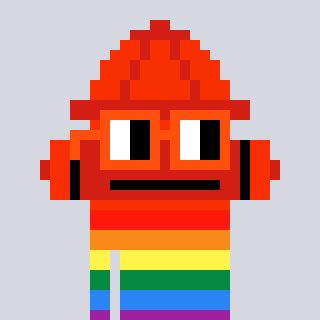
a pixel art character with square orange glasses, a fire hydrant-shaped head and a green-colored body on a cool background